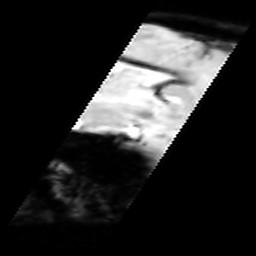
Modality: inplaneT2
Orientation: sagittal
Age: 31
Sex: female